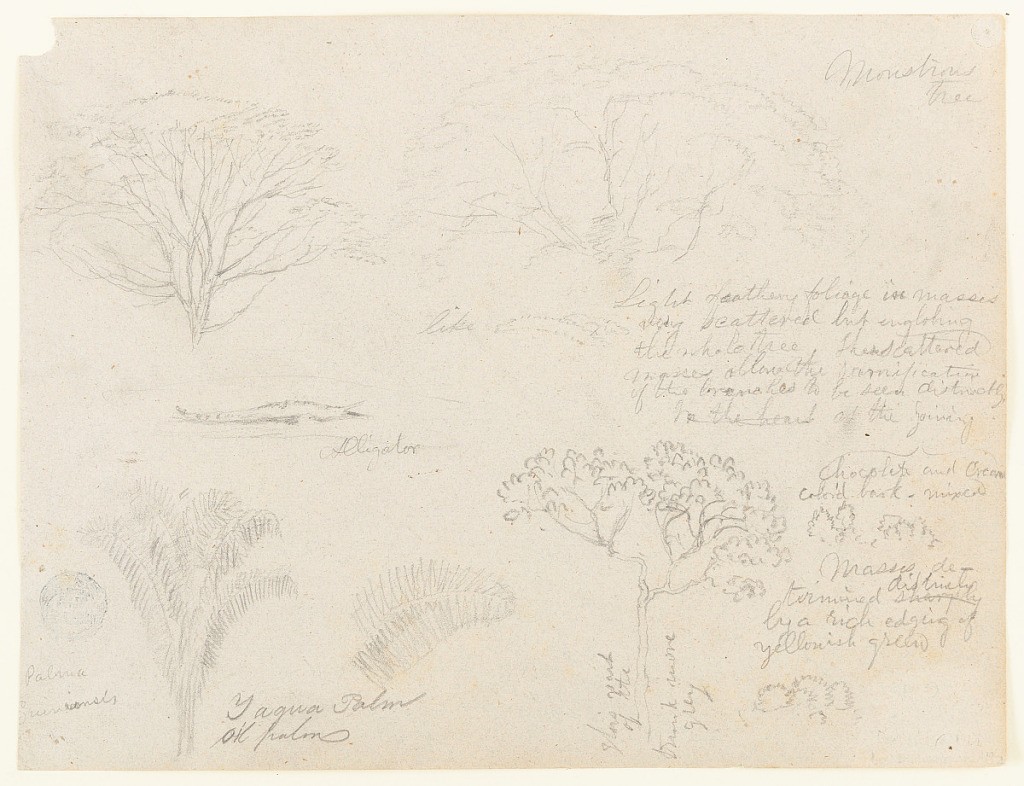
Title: Botanical Sketches with an Alligator, Río Magdalena, Colombia
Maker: Frederic Edwin Church, American, 1826–1900
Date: May 1853
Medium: Graphite on gray laid paper
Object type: Drawing
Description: Botanical sketches showing views of trees along the Magdalena River in Colombia, with an alligator. At upper left and right, two sketches of what the artist deems a "monstrous tree" are shown. Its canopy is massive and its branches form a knotted matrix of spindly, organic tendrils. A sketchy depiction of a swimming alligator is included at center left. Its hinged mouth is open wide. At lower left, a sketch of a tagua palm is shown with a detail of one of its fronds, while at lower right, a deciduous tree with a thin trunk is visible.